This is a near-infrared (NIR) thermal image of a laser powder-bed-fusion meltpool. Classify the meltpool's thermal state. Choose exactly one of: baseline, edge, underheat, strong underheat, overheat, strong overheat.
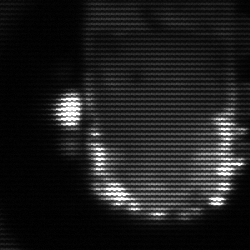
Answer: baseline